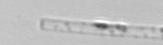
Label: Leptocylindrus